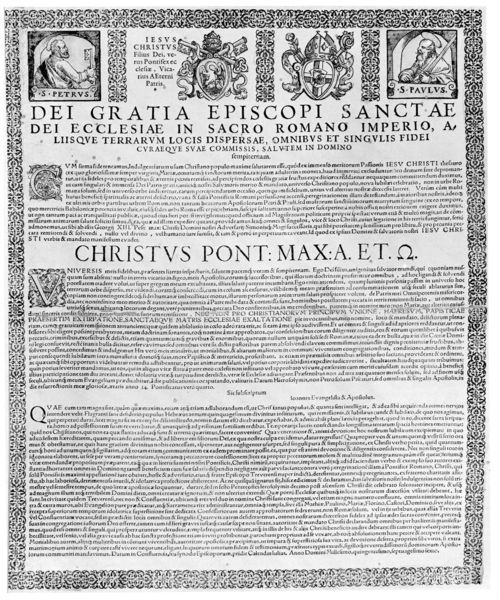
Titel: DEI GRATIA EPISCOPI SANCTAE DEI ECCLESIAE
Standort: Zürich.
Institution: Wickiana
Schlagwörter: weiß, menschen, grau, männer, schwarz, symbol, muster, bibel, rahmen, bild, kirche, borte, schrift, bilder, papier, zwei, grafik, graphik, rand, figuren, bischof, papst, dekor, ornamente, verzierung, buch, kreuz, druck, initialen, stich, titel, seite, schwert, text, zeitung, buchstaben, überschrift, rom, buchdruck, buchseite, wappen, nimbus, christus, jesus, brief, schreiben, antik, religiös, tiara, absätze, löwe, heilige, schlüssel, zeilen, heilig, petrus, flugblatt, dokument, dreiteilig, pont, nischen, latein, lateinisch, initial, römisches reich, gnade, illustrationen, blocksatz, paulus, dei, erlass, omega, anfangsbuchstaben, gratia, majuske, pi, sanctus, gemeindebrief, episcopi, sanctae